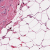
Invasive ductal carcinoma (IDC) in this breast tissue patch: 1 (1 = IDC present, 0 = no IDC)